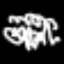
Label: squiggle